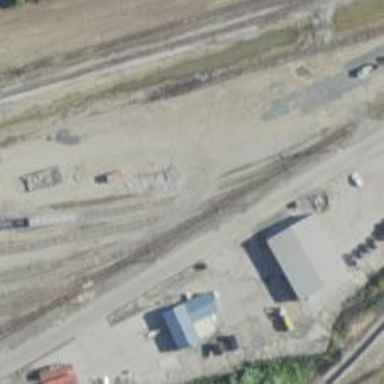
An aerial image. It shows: Railway yard in service.